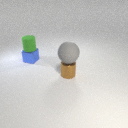
small green rubber cylinder above small blue metal cube